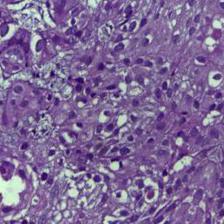
Diagnosis: OSCC